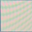
Piece: xx